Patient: sex M, age 55
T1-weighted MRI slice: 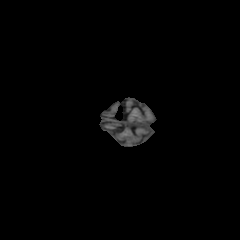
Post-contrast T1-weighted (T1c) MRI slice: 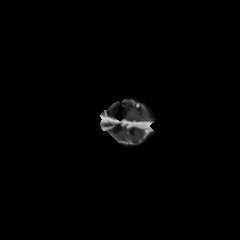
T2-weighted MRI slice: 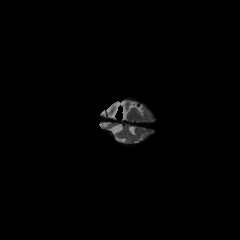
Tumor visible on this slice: no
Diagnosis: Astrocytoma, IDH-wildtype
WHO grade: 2